Aerial crown-view tile of a tropical tree (Barro Colorado Island, Panama), acquired 20241216:
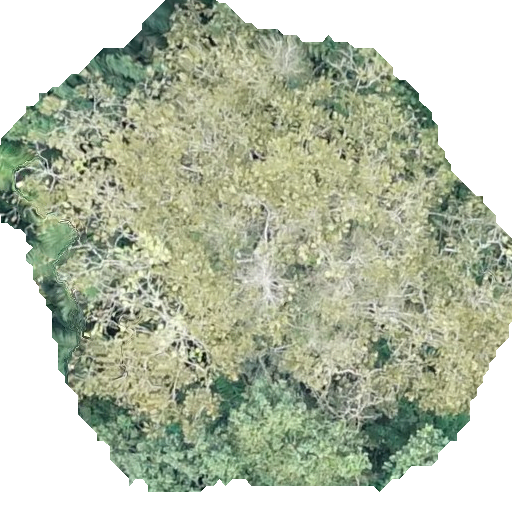
Species: Dipteryx oleifera
GBIF accepted scientific name: Dipteryx oleifera
Crown area: 270.567 m²